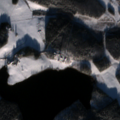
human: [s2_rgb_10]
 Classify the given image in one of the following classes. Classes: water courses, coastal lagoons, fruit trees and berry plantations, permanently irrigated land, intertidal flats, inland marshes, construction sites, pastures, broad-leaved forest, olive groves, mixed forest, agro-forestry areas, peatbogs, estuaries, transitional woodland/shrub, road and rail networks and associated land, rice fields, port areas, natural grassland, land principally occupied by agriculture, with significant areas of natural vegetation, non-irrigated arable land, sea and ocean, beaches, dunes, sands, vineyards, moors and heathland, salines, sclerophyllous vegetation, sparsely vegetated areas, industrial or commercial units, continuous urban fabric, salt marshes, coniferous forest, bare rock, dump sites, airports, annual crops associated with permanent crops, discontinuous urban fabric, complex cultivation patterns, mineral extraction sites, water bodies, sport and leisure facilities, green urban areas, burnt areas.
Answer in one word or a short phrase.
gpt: non-irrigated arable land, land principally occupied by agriculture, with significant areas of natural vegetation, coniferous forest, mixed forest, water bodies